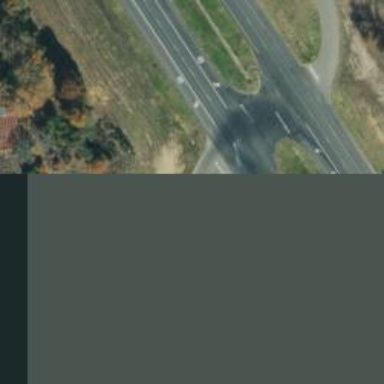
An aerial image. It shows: This image shows trunk highway that functions as expressway.